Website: lowes
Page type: newsletter-management
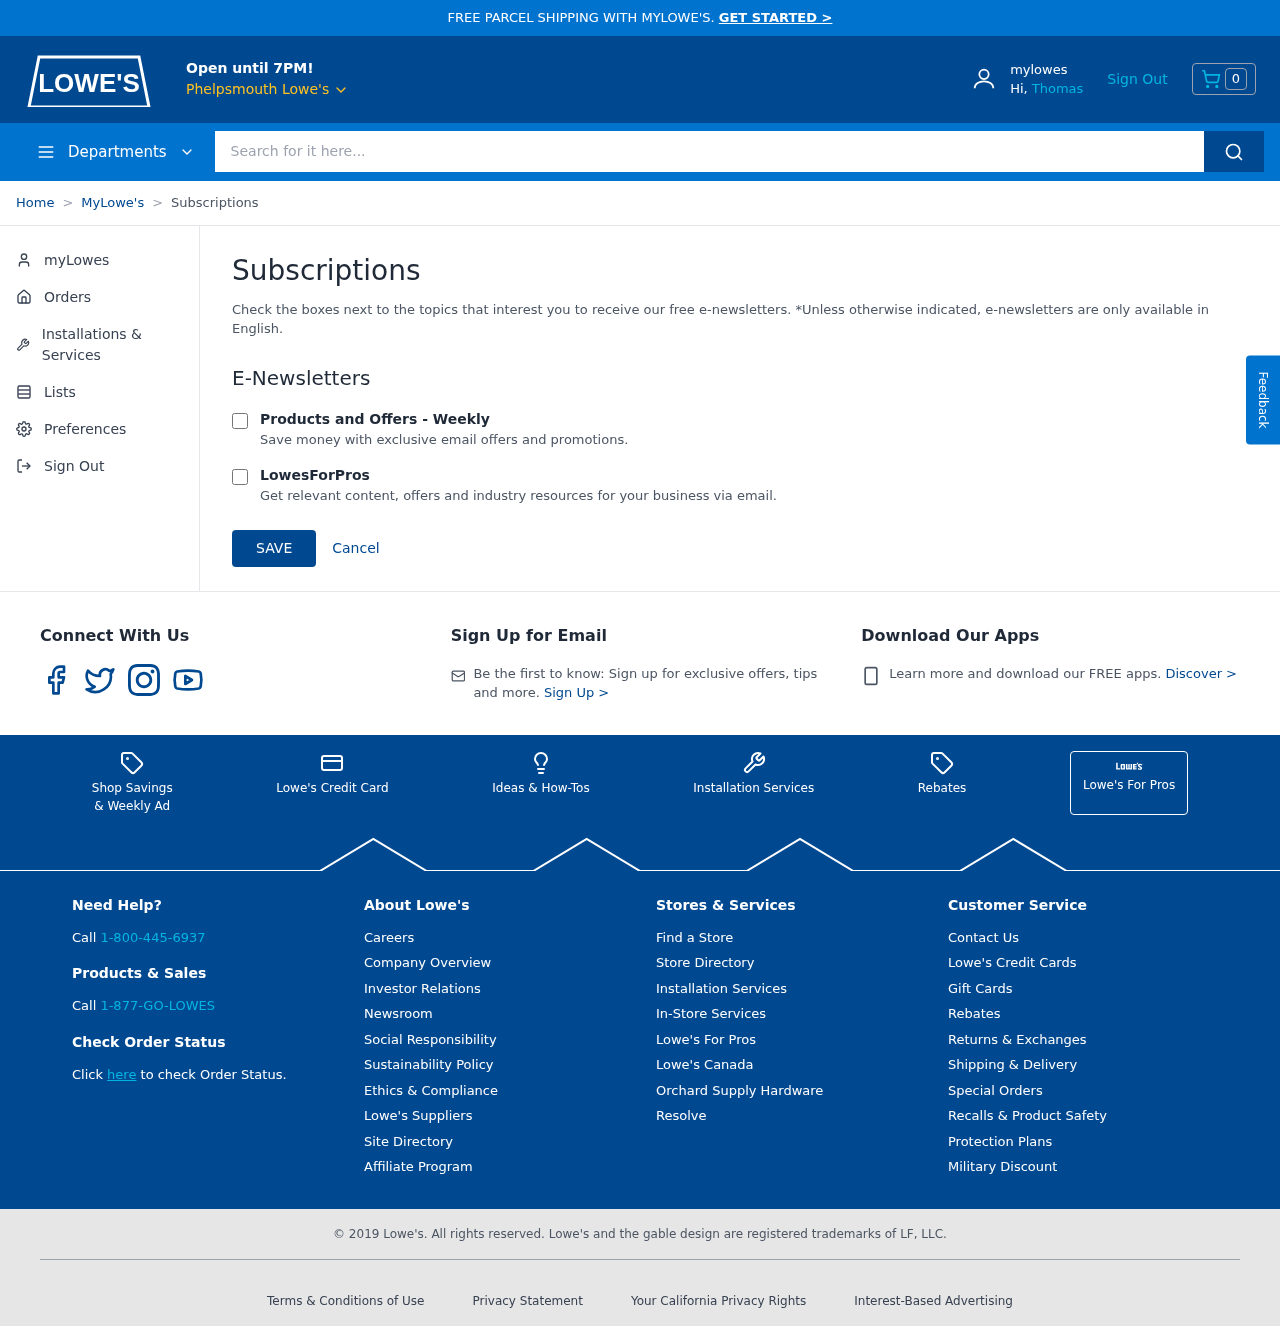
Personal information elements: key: PII_CITY
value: Phelpsmouth Lowe's
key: PII_FIRSTNAME
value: Thomas
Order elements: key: ORDER_NUM_ITEMS
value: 0
Search elements: key: HEADER_SEARCH
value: Search for it here...